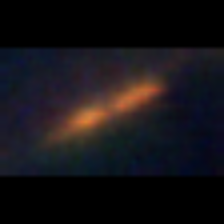
Taxon: Pennate
Group: Diatoms